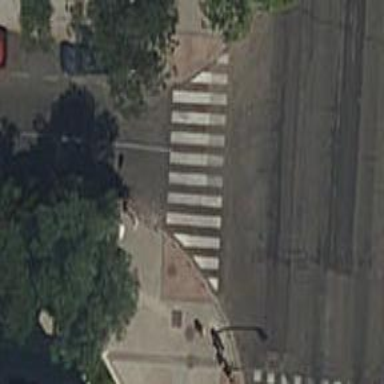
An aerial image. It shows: Uncontrolled zebra crossing on footway.